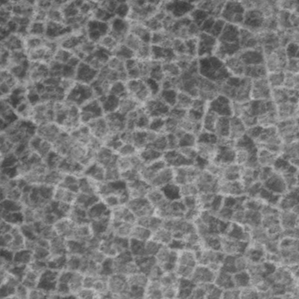
Label: frost